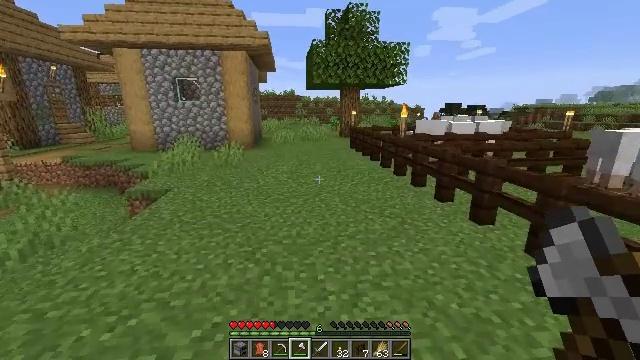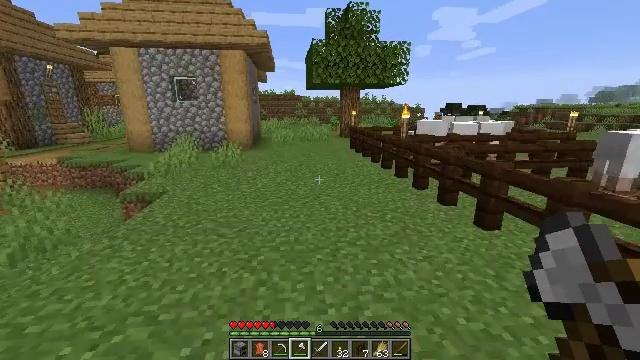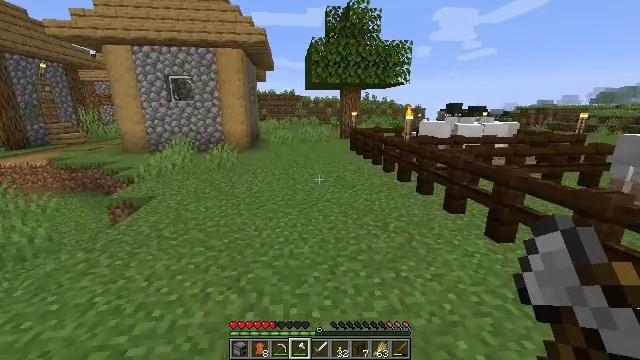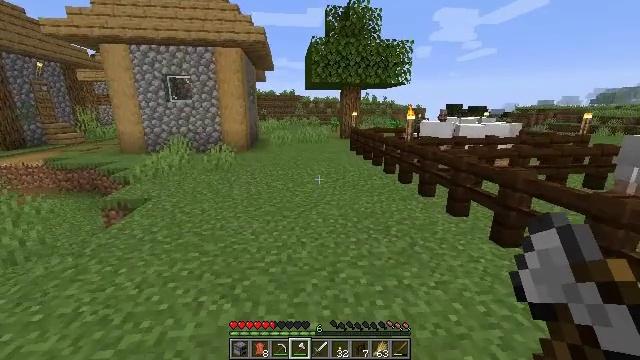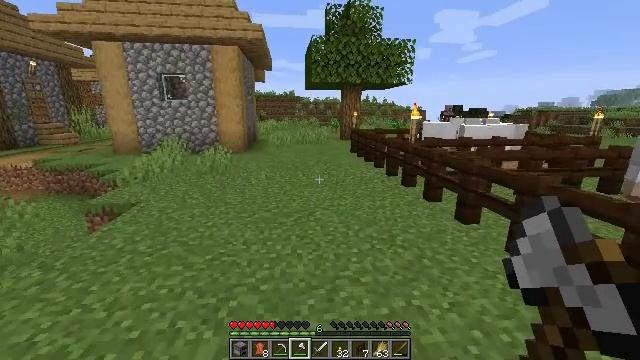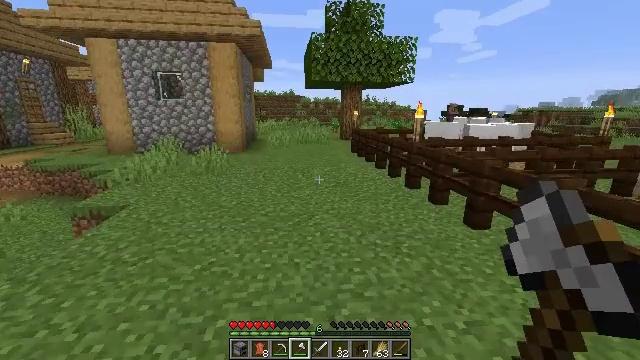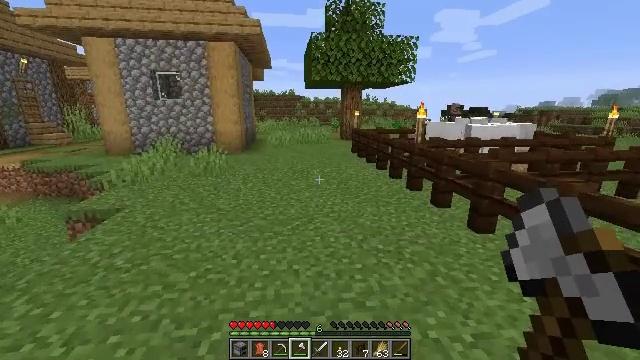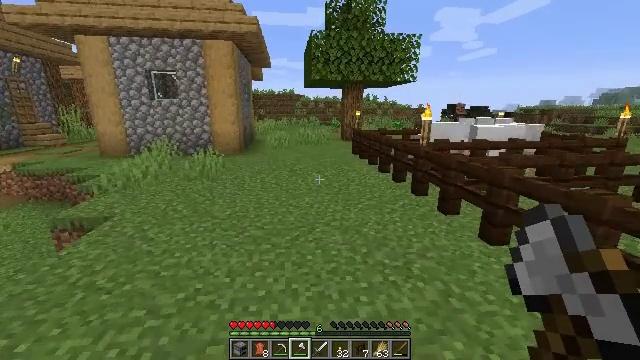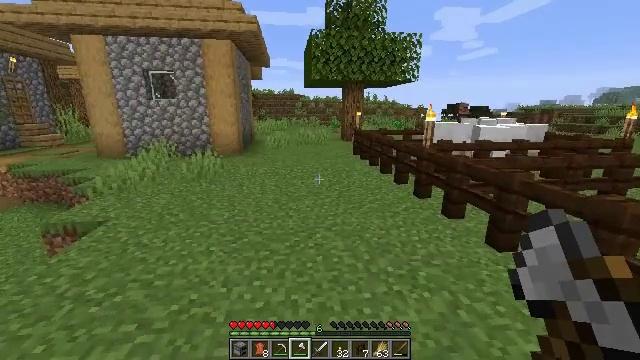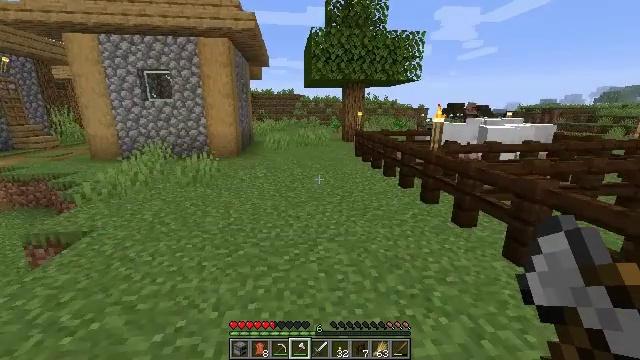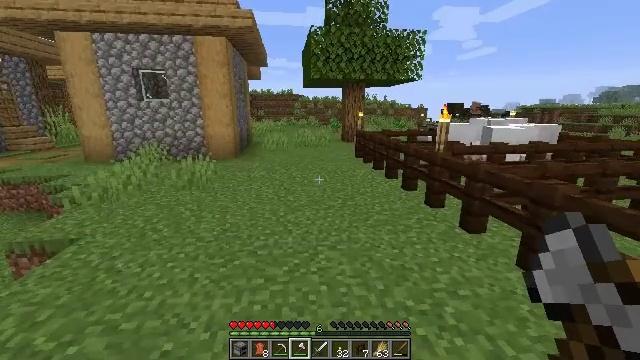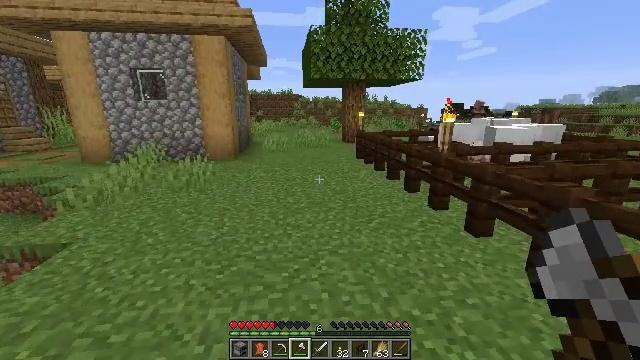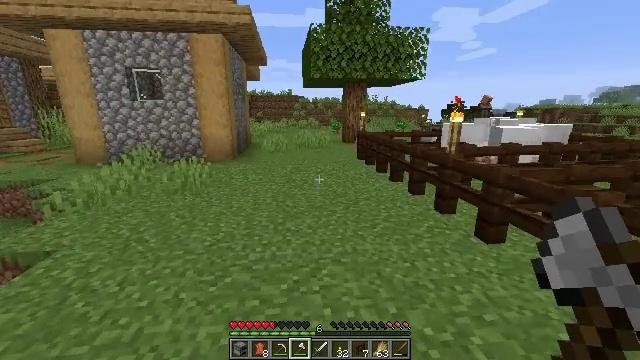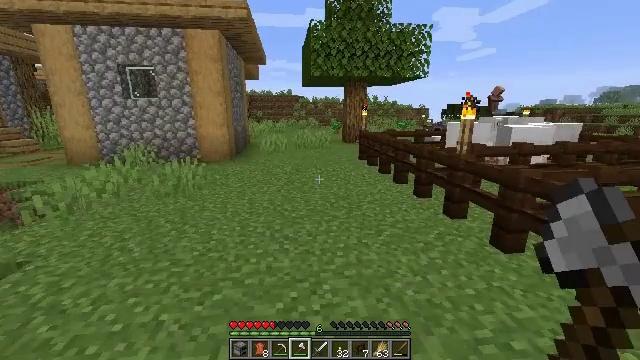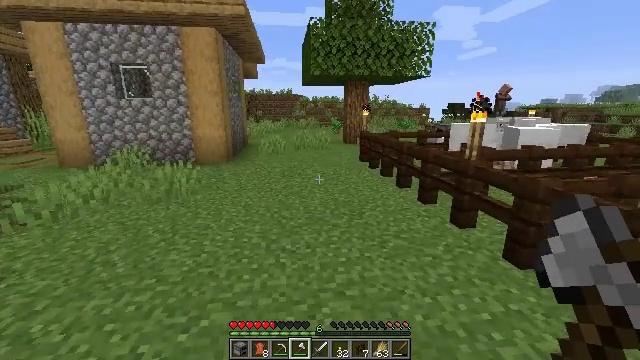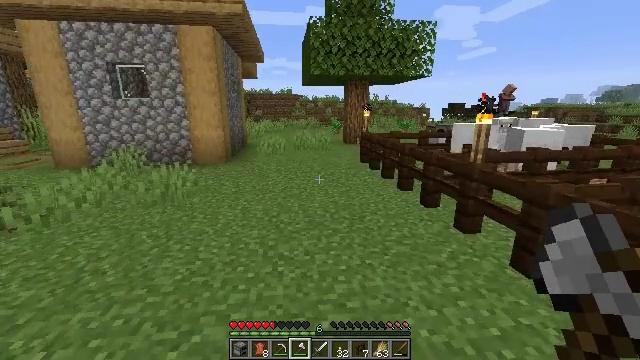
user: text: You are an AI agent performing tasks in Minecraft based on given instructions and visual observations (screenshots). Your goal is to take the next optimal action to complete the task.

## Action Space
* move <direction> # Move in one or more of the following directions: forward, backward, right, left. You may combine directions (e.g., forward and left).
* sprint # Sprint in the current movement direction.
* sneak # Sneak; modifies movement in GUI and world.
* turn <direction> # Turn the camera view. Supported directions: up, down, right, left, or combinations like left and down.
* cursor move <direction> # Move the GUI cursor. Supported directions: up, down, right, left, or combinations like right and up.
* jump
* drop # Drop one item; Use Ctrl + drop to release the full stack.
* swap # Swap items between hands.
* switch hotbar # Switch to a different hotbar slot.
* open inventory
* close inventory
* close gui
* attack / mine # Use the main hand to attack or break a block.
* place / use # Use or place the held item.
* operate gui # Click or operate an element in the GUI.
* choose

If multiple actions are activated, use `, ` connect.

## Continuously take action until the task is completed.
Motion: motion action
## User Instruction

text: Craft a smoker with the required resources.
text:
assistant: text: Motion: move forward
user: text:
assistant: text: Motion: move forward
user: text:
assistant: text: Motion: move forward
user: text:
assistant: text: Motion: move forward, sprint
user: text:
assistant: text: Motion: move forward, sprint
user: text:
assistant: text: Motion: move forward, sprint
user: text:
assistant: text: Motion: move forward, sprint
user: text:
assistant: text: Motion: move forward, sprint
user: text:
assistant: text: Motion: move forward
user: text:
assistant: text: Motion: move forward
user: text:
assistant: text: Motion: move forward
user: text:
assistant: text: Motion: move forward
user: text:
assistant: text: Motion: move forward
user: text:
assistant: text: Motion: move forward
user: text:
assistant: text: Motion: move forward
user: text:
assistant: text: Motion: move forward
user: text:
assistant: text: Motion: move forward
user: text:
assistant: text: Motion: move forward
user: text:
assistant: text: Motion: move forward
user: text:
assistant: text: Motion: move forward and move left
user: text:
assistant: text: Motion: move forward and move left, turn right
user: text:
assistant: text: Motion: move forward and move left, turn right
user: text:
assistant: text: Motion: move forward and move left, turn right
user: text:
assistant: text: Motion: move forward and move left, turn right
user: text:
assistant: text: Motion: move forward and move left, turn right
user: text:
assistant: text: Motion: move forward and move left, turn right
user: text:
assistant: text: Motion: move forward and move left, turn right
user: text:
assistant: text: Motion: move forward and move left, turn right
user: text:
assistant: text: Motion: move forward and move left
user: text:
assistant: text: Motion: move forward and move left